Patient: sex F, age 65
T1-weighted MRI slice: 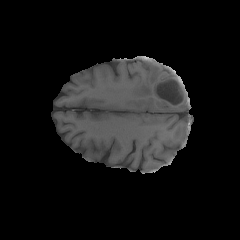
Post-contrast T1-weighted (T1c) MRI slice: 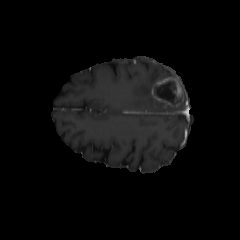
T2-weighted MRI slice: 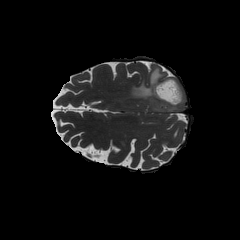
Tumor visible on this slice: yes
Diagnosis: Glioblastoma, IDH-wildtype
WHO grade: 4